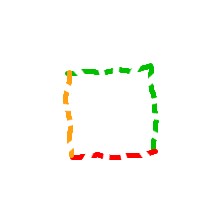
Shape: square